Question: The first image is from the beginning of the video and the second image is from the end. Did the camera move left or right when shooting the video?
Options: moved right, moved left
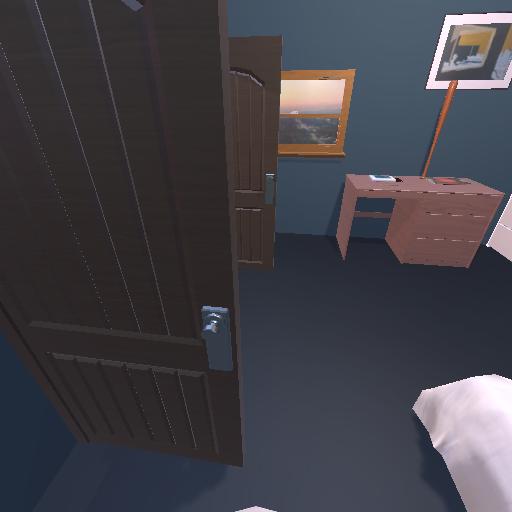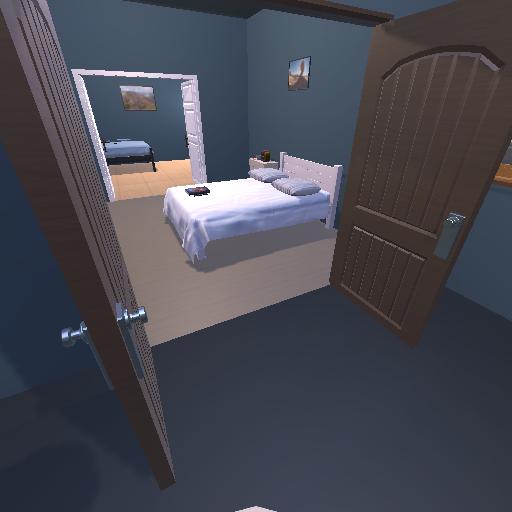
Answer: moved right